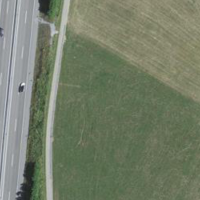
EUNIS habitat code: 57
Species observed at this site:
Milvus milvus